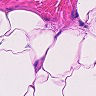
Metastatic tissue present: no